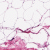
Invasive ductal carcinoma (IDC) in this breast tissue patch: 0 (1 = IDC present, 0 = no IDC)